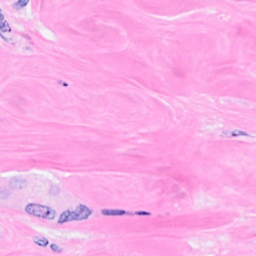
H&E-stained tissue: Breast